Question: I'd like to invoke the camera and display a live image in a small preview window (similar to below) that is embedded in a standard viewController. The code below creates the live reduced camera image, but I cannot see the other objects on the NIB file. Thoughts appreciated.

'''
imagePicker = [[UIImagePickerController alloc] init];
//Setting the control source type as the Camera device.
imagePicker.sourceType = UIImagePickerControllerSourceTypeCamera;
//Camera display is off
imagePicker.showsCameraControls = NO;
imagePicker.navigationBarHidden = YES;
//Picking only the rear camera.
imagePicker.cameraDevice = UIImagePickerControllerCameraDeviceRear;
//Turning the camera flash off.
imagePicker.cameraFlashMode = UIImagePickerControllerCameraFlashModeOn;
// Make camera view partial screen:
imagePicker.cameraViewTransform = CGAffineTransformScale(imagePicker.cameraViewTransform, 0.5, 0.5);
// add subView
[self.view addSubview:imagePicker.view];
[imagePicker viewWillAppear:YES];
[imagePicker viewDidAppear:YES];
// Show the picker:
[self presentModalViewController:imagePicker animated:YES];
'''
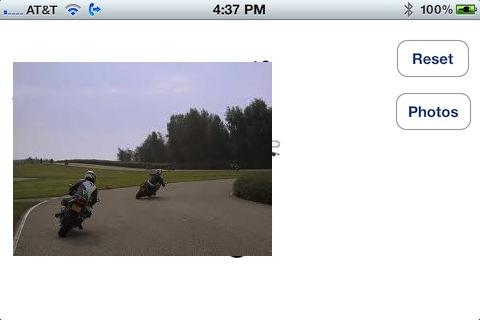
Answer: Without running the code, it looks like you are changing the live image, not the size of the view. So the original fullsize view is showing over the top of your other views.
Have you tried using camerOverlayView to overlay the viewcontrollers view on top of the live image?
> cameraOverlayView
The custom view to display on top of the default image picker interface.@property (nonatomic, retain) UIView *cameraOverlayView Discussion You
can use an overlay view to present a custom view hierarchy on top of
the default image picker interface. The image picker layers your
custom overlay view on top of the other image picker views and
positions it relative to the screen coordinates. If you have the
default camera controls set to be visible, incorporate transparency
into your view, or position it to avoid obscuring the underlying
content.